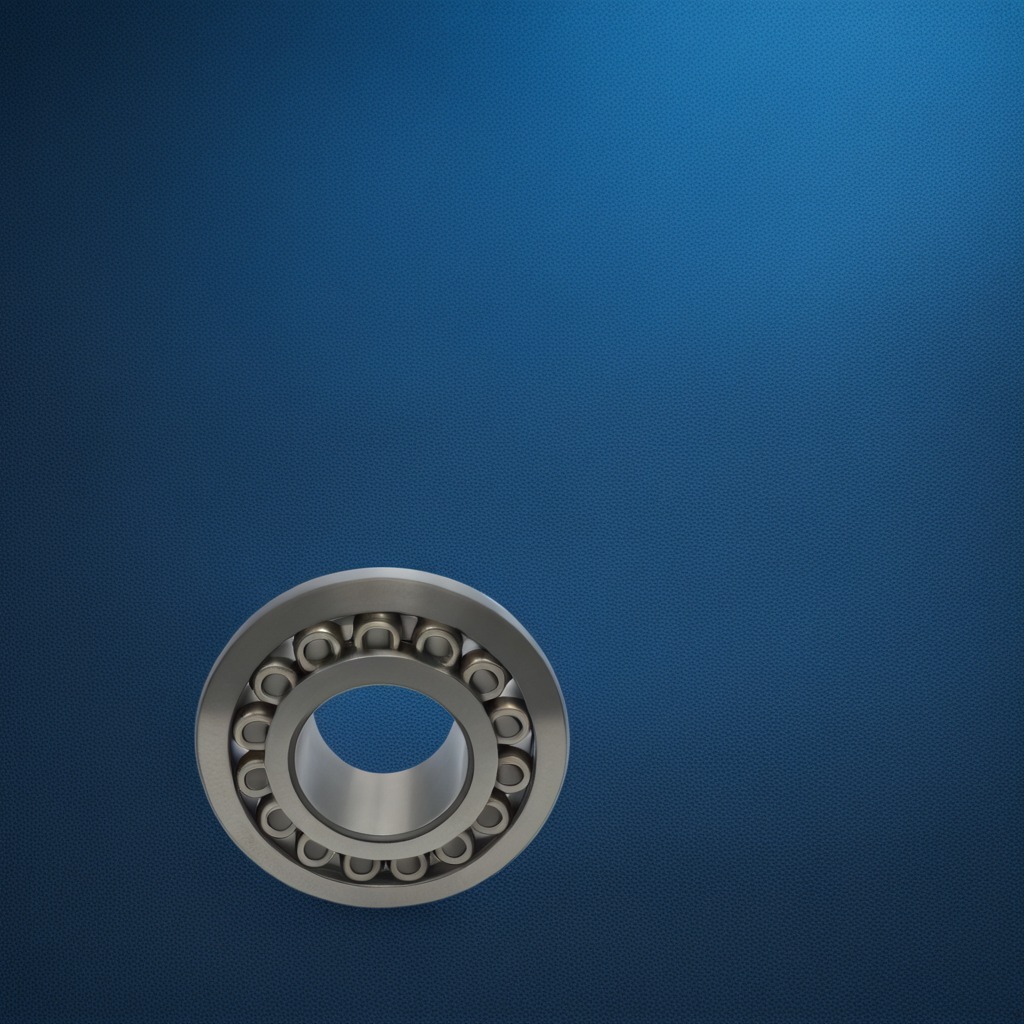
A metal ball bearing is lying on the clean granite tabletop.